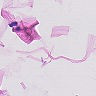
Metastatic tissue present: no